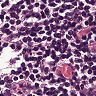
Metastatic tissue present: no